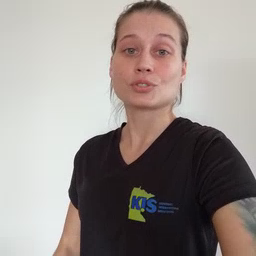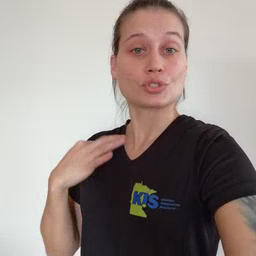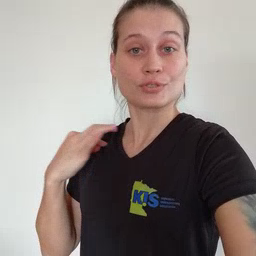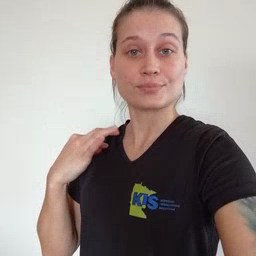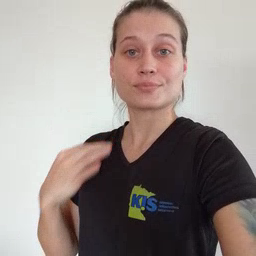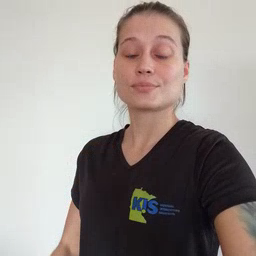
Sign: shirt